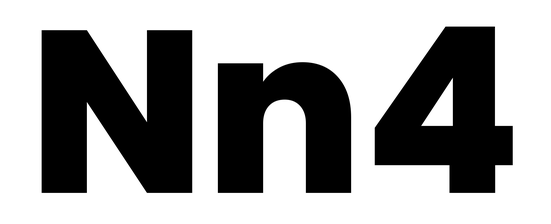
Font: Poppins-ExtraBold